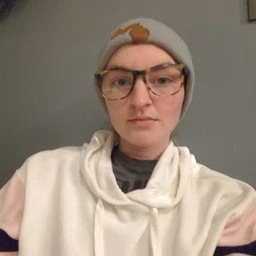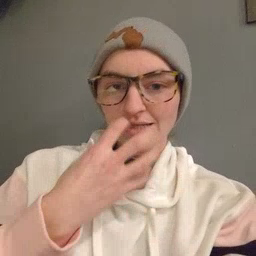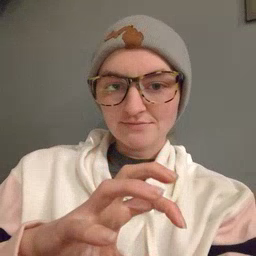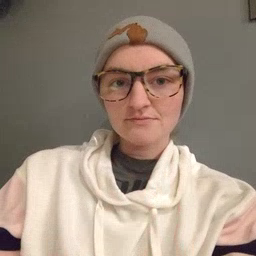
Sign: hot